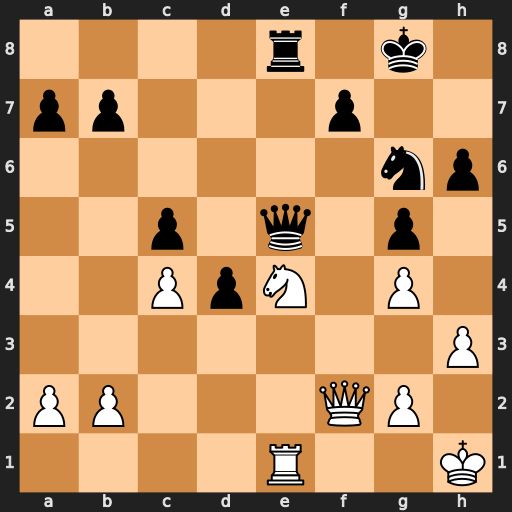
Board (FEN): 4r1k1/pp3p2/6np/2p1q1p1/2PpN1P1/7P/PP3QP1/4R2K
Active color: w
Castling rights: -
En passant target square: -
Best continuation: Nf6+ Qxf6 Rxe8+